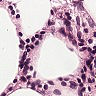
Metastatic tissue present: no